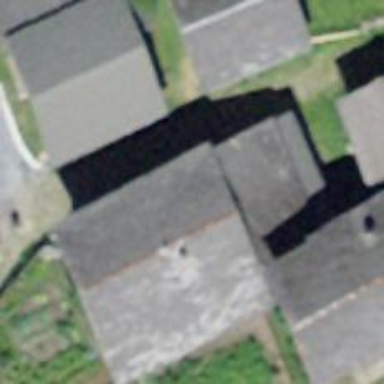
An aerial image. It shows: Simple house.